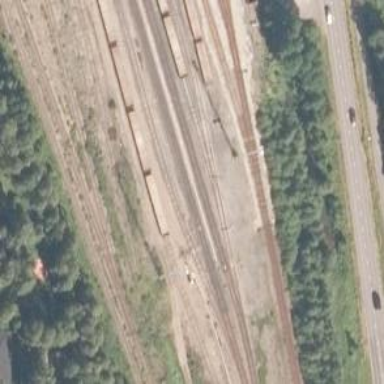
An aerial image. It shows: Wedge used for railway derailment.